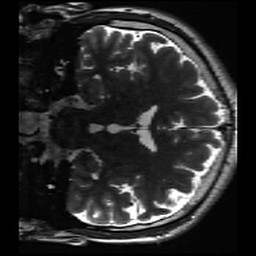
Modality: inplaneT2
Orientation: coronal